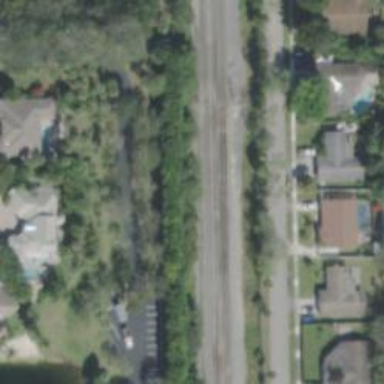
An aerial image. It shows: Railway track.